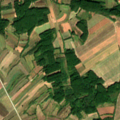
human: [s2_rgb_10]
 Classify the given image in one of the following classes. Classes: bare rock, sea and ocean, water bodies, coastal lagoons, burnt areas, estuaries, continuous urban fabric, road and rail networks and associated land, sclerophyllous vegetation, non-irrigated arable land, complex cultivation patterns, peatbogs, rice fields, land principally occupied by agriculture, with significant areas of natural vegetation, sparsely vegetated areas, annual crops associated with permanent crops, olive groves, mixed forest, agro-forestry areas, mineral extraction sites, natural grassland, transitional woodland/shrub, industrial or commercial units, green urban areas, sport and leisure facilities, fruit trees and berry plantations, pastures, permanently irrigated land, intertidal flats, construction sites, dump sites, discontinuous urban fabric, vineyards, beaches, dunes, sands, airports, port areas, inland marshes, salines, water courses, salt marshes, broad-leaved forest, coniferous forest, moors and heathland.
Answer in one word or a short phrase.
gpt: non-irrigated arable land, complex cultivation patterns, broad-leaved forest